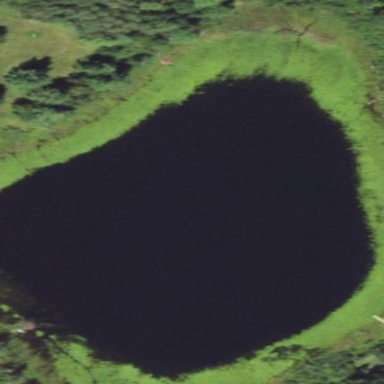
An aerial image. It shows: Beautiful lake surrounded by nature.